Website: bh-photo
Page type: address-validator
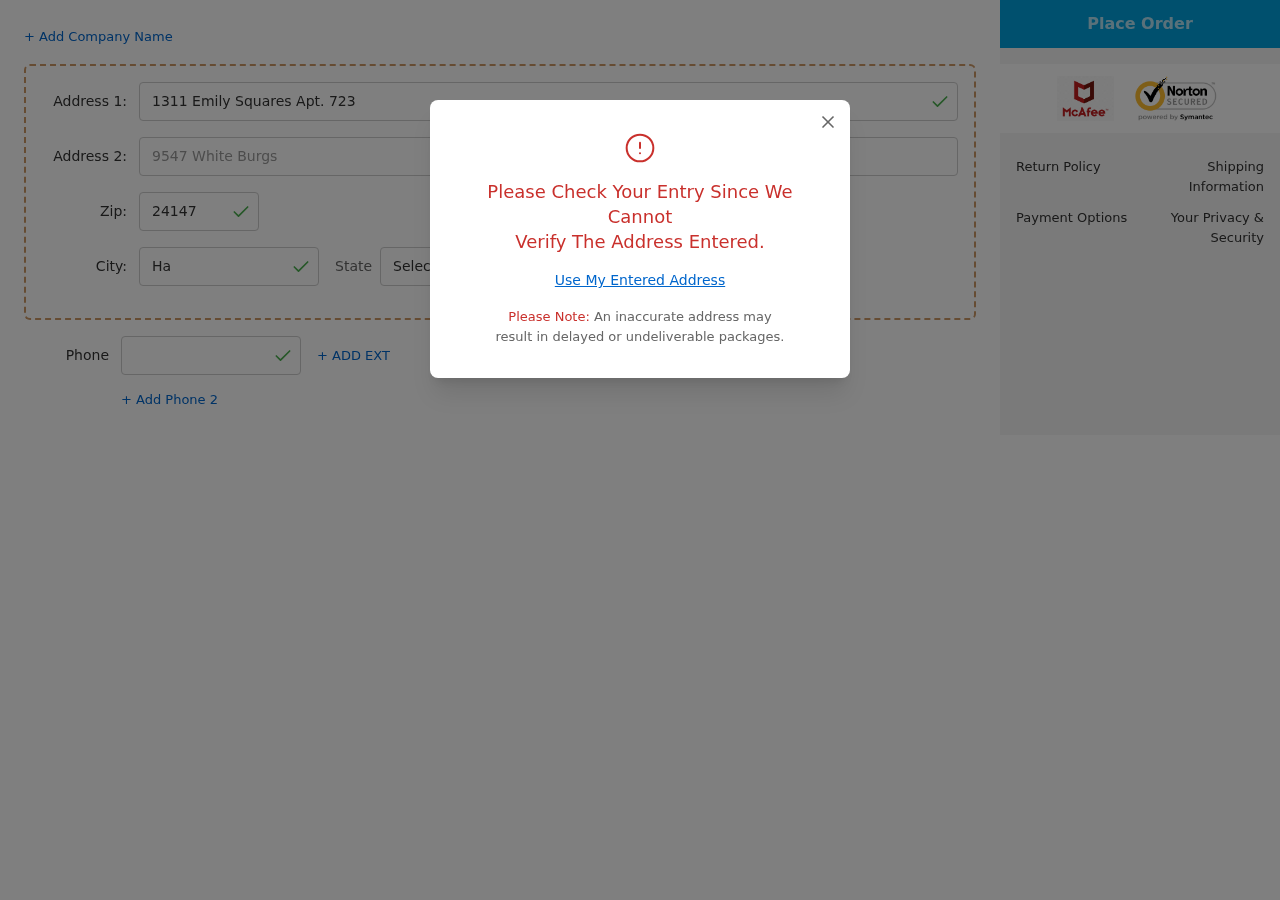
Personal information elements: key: PII_CITY
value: Harrisonton
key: PII_PHONE
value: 4926343714
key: PII_POSTCODE
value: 24147
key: PII_STATE_ABBR
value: NY
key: PII_STREET
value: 1311 Emily Squares Apt. 723
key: PII_STREET2
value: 9547 White Burgs